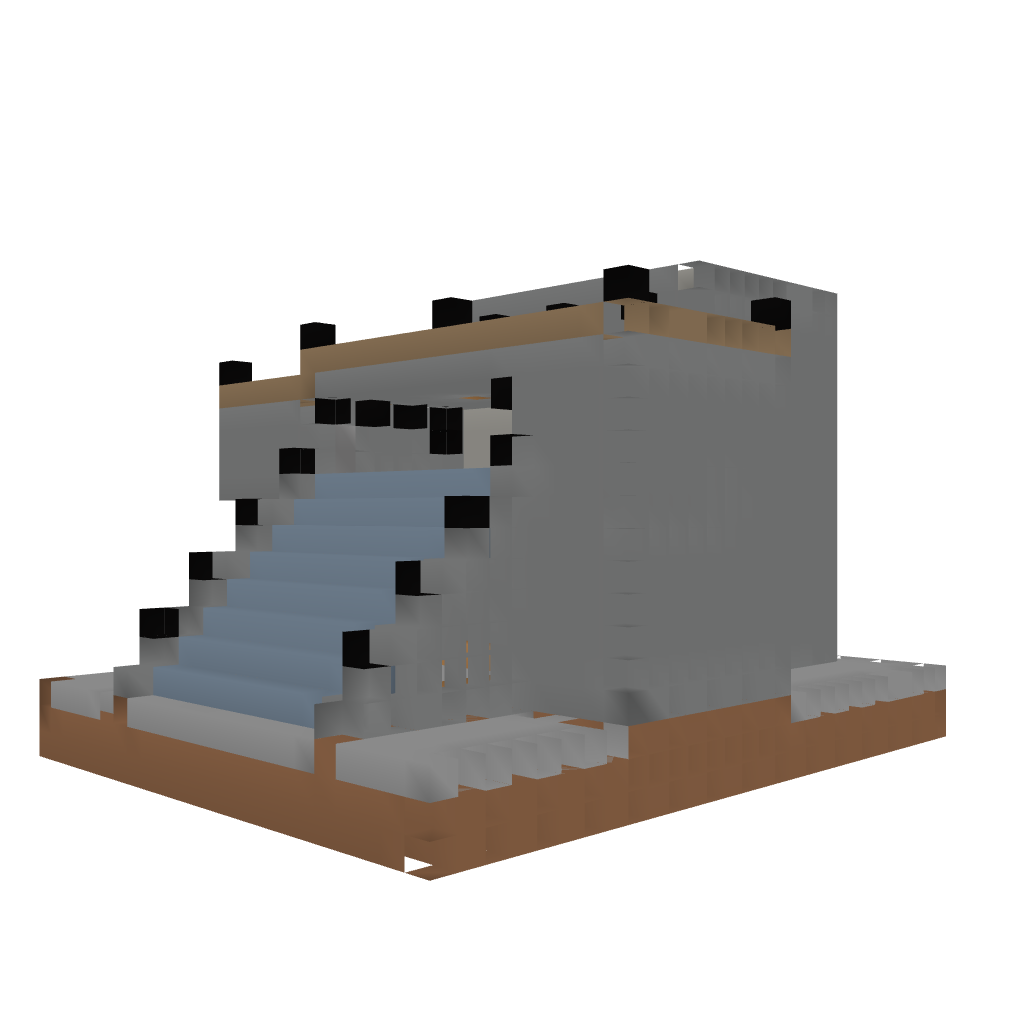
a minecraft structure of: Drop-party